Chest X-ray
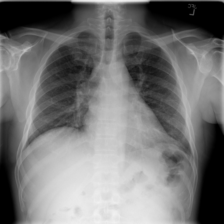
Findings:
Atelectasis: negative
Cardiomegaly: negative
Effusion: negative
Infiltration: negative
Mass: negative
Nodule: negative
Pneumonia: negative
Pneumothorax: negative
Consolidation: negative
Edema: negative
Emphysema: negative
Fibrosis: negative
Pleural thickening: negative
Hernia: negative